Question: I would like to turn Excel formulas with string functions into VBA equivalents.
There are several lines of formulas. I'm going to give two examples.
There is a copy a txt report in column A. Columns B thru O sort through the rows of A, picking out pieces using some of the following formulas:
'''
=IF(MID(A6,60,1)="=",MID(A6,52,15),IF(MID(A6,57,1)="=",MID(A6,53,8),C1))
'''
and
'''
=IF(A2="","-",IF(LEFT(A2,1)="1","pg","-"))
'''
Here's a snapshot of a test report.

I'd like to loop through the formulas and send to Sheet2 starting with A2 (due to headers) not go through the steps of copying then pasting to A1, copying columns B thru O, and then sorting out the "-".
I tried recording a macro and imputing the formulas, but I couldn't make it happen.
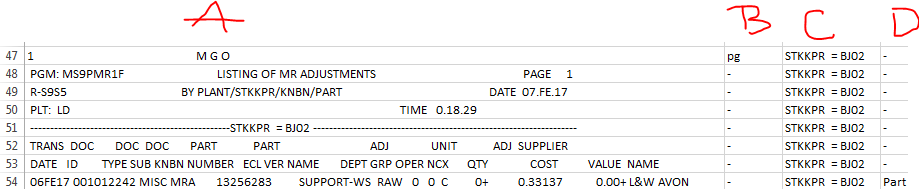
Answer: '''
Sub convert()
Dim ws As Worksheet, thisRng As Range
Set ws = Sheet1
Set thisRng = Sheet1.Range("B1")' Select the cell to place data into
' Break up the formula logically first and it becomes easier to convert
' =IF (MID(A6,60,1)="=", MID(A6,52,15), else if IF(MID(A6,57,1)="=", MID(A6,53,8), else C1))
If Mid(ws.Range("A6").Value, 60, 1) = "=" Then
thisRng = Mid(ws.Range("A6").Value, 52, 15)
Else
If (Mid(ws.Range("A6").Value, 57, 1)) = "=" Then
thisRng = Mid(ws.Range("A6").Value, 53, 8)
Else
thisRng.Value = ws.Range("C1").Value
End If
End If
End Sub
'''